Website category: auto
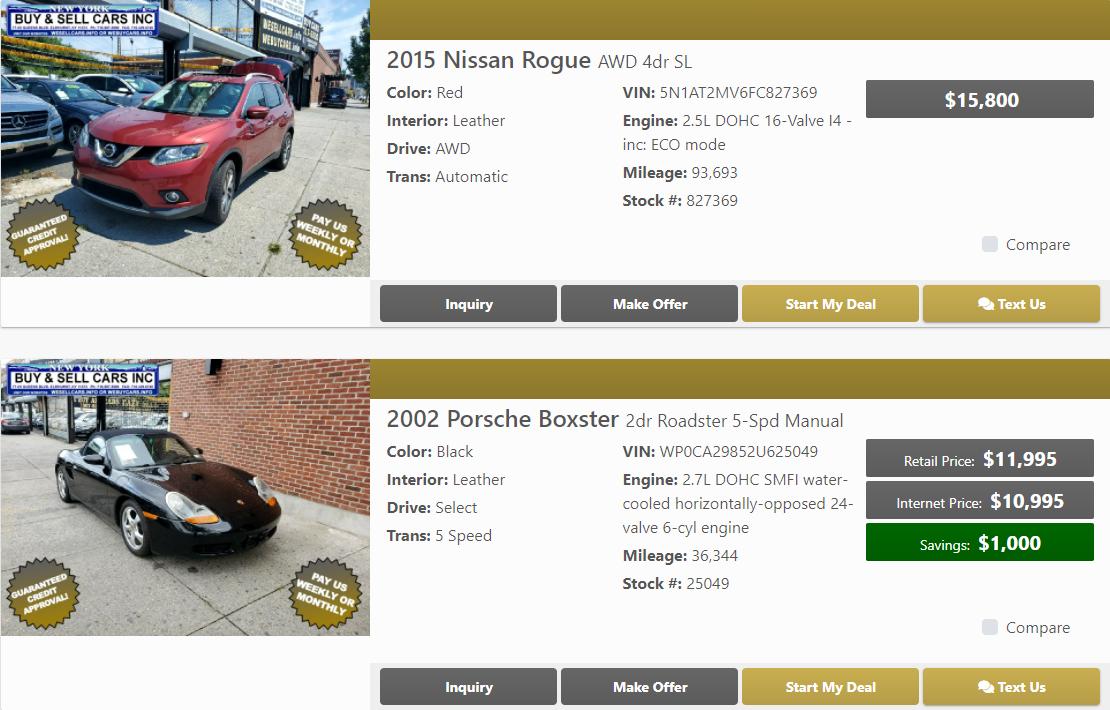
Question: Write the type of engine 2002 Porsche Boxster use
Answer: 2.7L DOHC SMFI water-cooled horizontally-opposed 24-valve 6-cyl engine

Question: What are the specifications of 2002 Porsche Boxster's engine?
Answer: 2.7L DOHC SMFI water-cooled horizontally-opposed 24-valve 6-cyl engine

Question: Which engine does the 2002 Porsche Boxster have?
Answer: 2.7L DOHC SMFI water-cooled horizontally-opposed 24-valve 6-cyl engine

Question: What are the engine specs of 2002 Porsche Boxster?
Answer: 2.7L DOHC SMFI water-cooled horizontally-opposed 24-valve 6-cyl engine

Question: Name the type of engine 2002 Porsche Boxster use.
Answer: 2.7L DOHC SMFI water-cooled horizontally-opposed 24-valve 6-cyl engine

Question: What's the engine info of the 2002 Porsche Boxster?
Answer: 2.7L DOHC SMFI water-cooled horizontally-opposed 24-valve 6-cyl engine

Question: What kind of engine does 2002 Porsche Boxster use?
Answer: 2.7L DOHC SMFI water-cooled horizontally-opposed 24-valve 6-cyl engine

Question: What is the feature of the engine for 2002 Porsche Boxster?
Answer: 2.7L DOHC SMFI water-cooled horizontally-opposed 24-valve 6-cyl engine

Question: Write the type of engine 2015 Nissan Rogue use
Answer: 2.5L DOHC 16-Valve I4 -inc: ECO mode

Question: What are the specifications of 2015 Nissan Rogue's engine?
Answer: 2.5L DOHC 16-Valve I4 -inc: ECO mode

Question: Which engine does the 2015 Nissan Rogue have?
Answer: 2.5L DOHC 16-Valve I4 -inc: ECO mode

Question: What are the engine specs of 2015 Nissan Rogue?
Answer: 2.5L DOHC 16-Valve I4 -inc: ECO mode

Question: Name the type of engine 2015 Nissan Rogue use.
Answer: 2.5L DOHC 16-Valve I4 -inc: ECO mode

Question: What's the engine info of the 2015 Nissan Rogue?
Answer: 2.5L DOHC 16-Valve I4 -inc: ECO mode

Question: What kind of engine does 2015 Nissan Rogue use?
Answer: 2.5L DOHC 16-Valve I4 -inc: ECO mode

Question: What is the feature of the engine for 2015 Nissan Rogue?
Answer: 2.5L DOHC 16-Valve I4 -inc: ECO mode

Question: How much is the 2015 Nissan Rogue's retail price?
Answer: $15,800

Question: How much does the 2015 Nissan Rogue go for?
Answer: $15,800

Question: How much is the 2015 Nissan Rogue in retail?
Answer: $15,800

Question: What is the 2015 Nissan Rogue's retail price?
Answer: $15,800

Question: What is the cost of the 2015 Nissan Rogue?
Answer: $15,800

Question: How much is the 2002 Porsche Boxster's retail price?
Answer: $11,995

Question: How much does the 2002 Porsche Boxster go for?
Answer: $11,995

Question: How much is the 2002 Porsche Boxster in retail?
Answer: $11,995

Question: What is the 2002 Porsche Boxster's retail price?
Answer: $11,995

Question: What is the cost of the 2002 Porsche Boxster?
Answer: $11,995

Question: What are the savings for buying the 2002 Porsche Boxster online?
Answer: $1,000

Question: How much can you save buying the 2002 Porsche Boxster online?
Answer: $1,000

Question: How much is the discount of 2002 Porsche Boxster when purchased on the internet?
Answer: $1,000

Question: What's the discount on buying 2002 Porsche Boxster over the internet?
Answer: $1,000

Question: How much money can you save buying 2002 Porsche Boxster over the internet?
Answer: $1,000

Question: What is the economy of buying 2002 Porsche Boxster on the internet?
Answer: $1,000

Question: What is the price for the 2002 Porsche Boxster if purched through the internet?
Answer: $10,995

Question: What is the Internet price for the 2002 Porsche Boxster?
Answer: $10,995

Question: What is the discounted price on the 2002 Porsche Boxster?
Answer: $10,995

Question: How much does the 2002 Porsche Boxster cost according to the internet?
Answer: $10,995

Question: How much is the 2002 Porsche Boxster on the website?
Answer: $10,995

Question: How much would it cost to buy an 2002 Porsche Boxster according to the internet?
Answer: $10,995

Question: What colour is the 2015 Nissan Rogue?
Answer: Red

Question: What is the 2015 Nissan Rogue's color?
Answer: Red

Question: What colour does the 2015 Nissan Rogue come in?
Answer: Red

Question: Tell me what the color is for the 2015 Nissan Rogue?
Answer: Red

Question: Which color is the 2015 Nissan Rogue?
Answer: Red

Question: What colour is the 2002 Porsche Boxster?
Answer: Black

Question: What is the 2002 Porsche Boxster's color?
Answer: Black

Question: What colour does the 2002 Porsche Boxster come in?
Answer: Black

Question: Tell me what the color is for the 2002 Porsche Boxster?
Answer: Black

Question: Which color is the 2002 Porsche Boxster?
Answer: Black

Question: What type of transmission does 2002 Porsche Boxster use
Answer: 5 Speed

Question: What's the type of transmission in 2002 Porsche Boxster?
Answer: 5 Speed

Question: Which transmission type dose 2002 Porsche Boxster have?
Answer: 5 Speed

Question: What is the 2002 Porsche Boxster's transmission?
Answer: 5 Speed

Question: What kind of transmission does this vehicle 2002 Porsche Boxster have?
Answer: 5 Speed

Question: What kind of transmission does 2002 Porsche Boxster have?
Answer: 5 Speed

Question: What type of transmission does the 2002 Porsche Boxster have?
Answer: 5 Speed

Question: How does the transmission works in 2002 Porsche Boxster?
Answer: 5 Speed

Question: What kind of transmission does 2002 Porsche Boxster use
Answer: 5 Speed

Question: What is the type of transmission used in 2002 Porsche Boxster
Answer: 5 Speed

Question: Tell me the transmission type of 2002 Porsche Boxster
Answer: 5 Speed

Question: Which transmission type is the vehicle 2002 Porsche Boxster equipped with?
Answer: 5 Speed

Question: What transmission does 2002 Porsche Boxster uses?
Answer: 5 Speed

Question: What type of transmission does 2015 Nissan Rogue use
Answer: Automatic

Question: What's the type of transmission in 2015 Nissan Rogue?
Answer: Automatic

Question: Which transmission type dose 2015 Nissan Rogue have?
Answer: Automatic